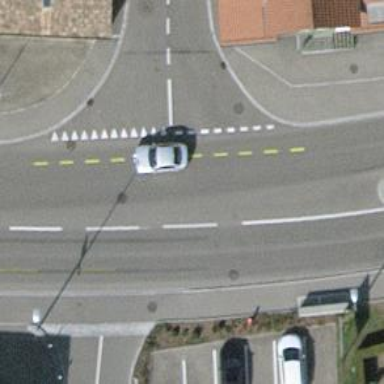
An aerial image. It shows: Road with "give way" sign.